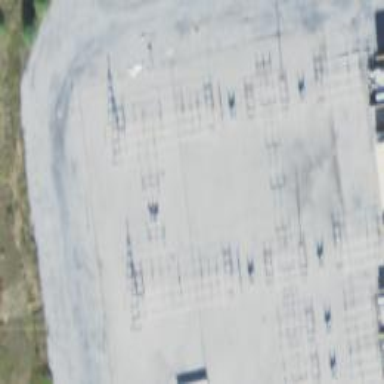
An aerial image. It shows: Power substation surrounded by fence.